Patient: sex F, age 54
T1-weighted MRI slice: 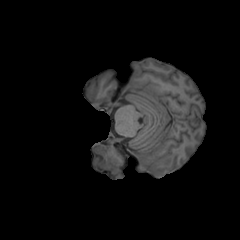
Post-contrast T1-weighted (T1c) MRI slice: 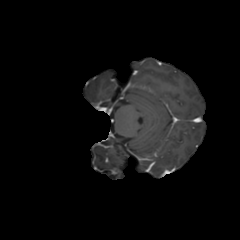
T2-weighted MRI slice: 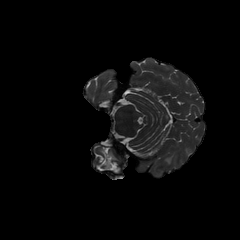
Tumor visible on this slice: yes
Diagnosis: Glioblastoma, IDH-wildtype
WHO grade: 4